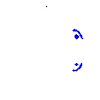
Particle: pion